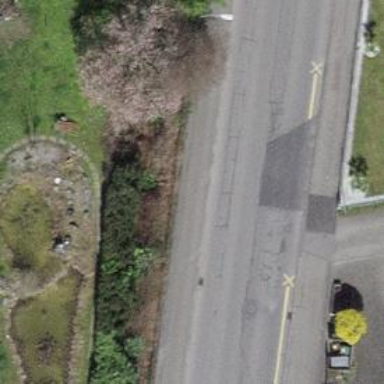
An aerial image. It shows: Residential road with separate sidewalks on both sides.